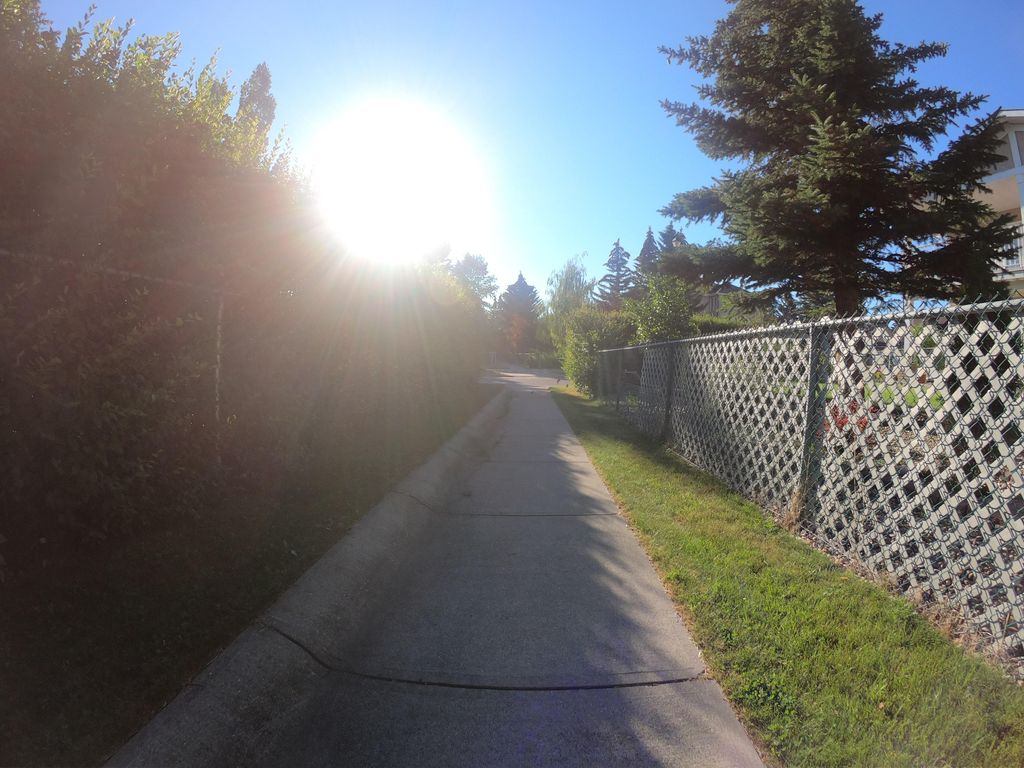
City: calgary